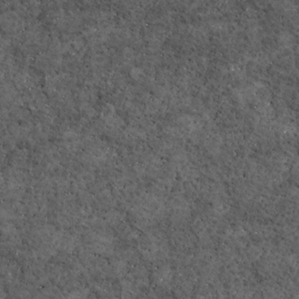
Label: non_frost